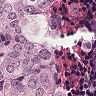
Metastatic tissue present: yes